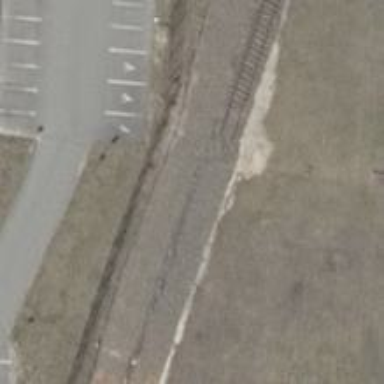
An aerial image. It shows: Abandoned railway yard is depicted.